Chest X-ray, PA view. Patient: 51 years old, sex F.
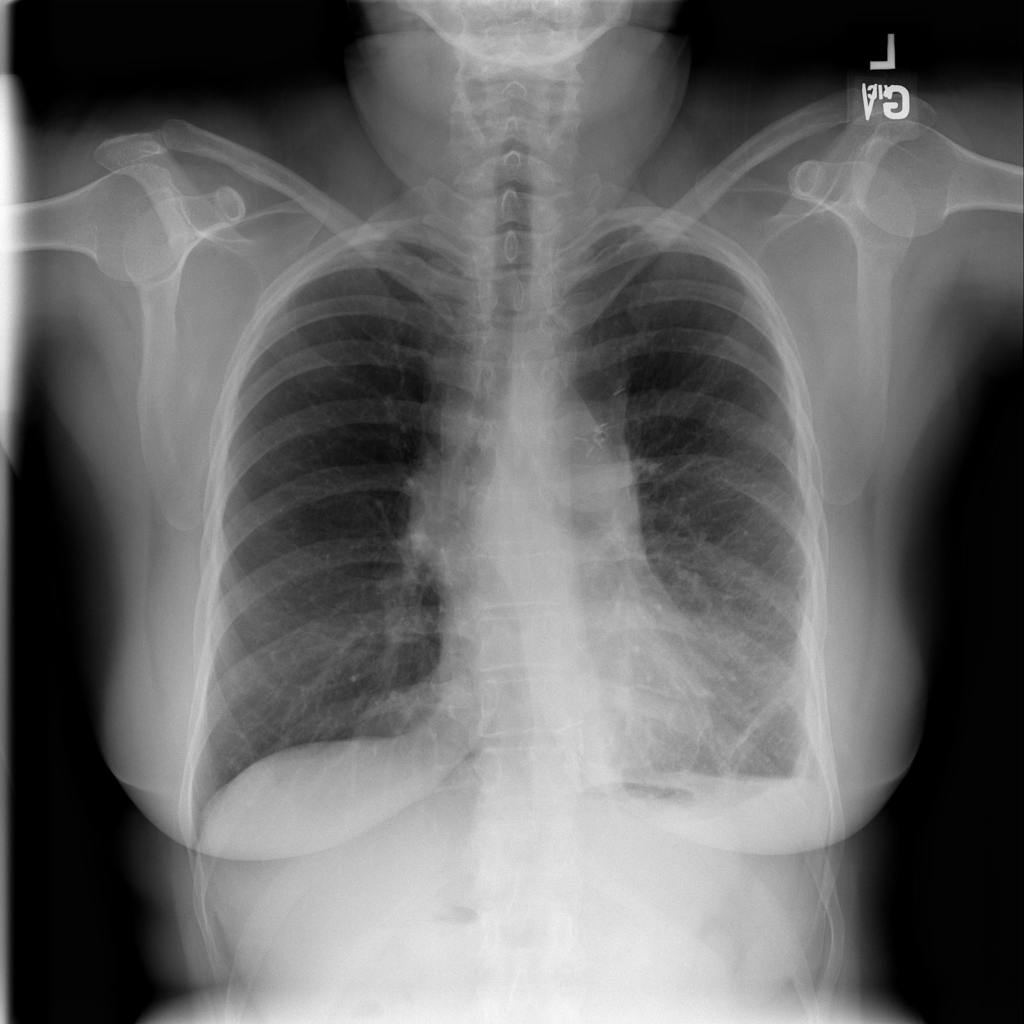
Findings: Fibrosis